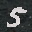
Label: 5